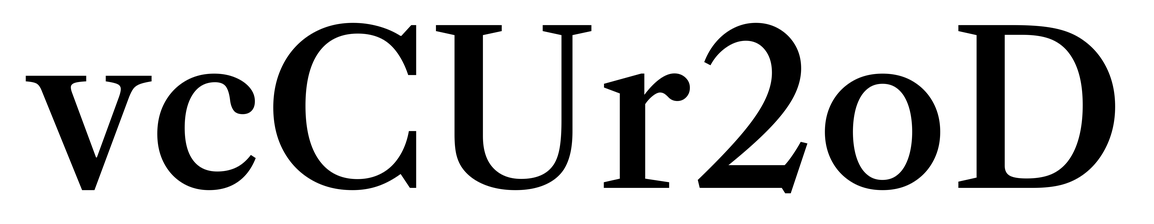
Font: LibreCaslonText_Medium